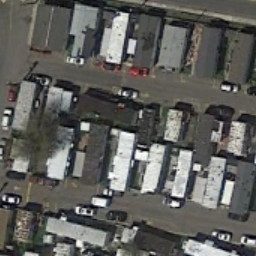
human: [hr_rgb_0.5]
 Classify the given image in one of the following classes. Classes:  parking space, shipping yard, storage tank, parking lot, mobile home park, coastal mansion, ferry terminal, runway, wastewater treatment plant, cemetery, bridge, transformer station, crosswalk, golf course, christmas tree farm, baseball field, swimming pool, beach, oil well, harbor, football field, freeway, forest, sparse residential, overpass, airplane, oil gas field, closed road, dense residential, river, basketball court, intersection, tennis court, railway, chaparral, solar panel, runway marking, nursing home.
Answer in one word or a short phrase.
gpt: mobile home park